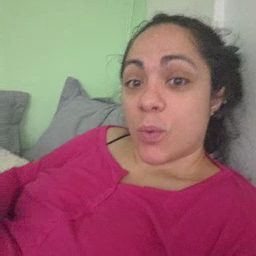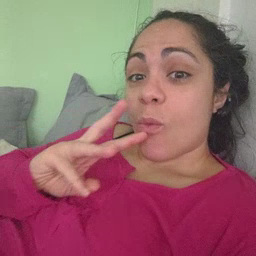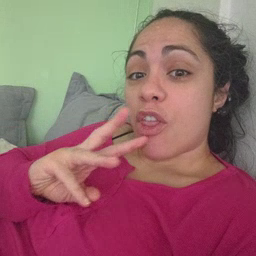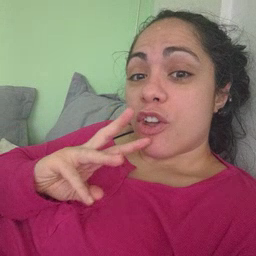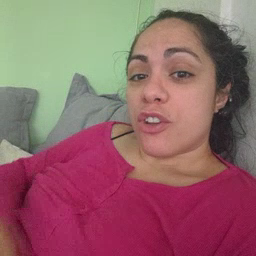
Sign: water